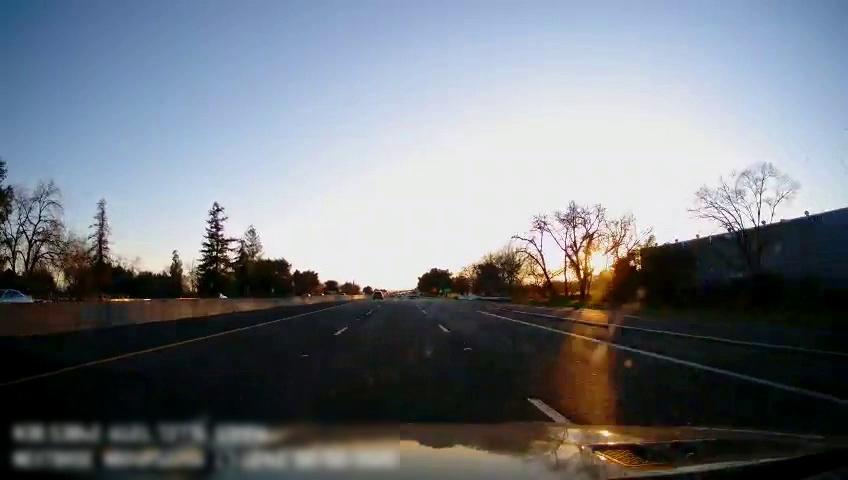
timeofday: Day
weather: Sunny
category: Drivable Space
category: Vehicles | SUV
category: Vehicles | Truck
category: Vehicles | Car
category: Lanes | Alternate Lane
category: Lanes | Current Lane
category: Lanes | Current Lane
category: Lanes | Alternate Lane
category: Lanes | Alternate Lane